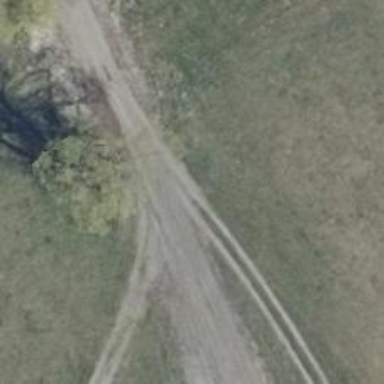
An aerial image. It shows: Track with ground surface of grade 3.